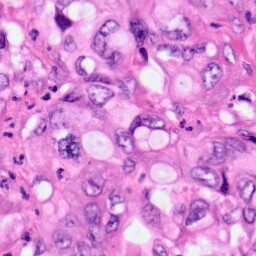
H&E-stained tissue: Pancreatic